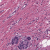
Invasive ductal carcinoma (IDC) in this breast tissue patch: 0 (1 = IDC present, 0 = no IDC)